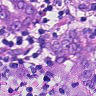
Metastatic tissue present: yes